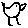
Label: bird